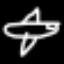
Label: airplane